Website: bh-photo
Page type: payment
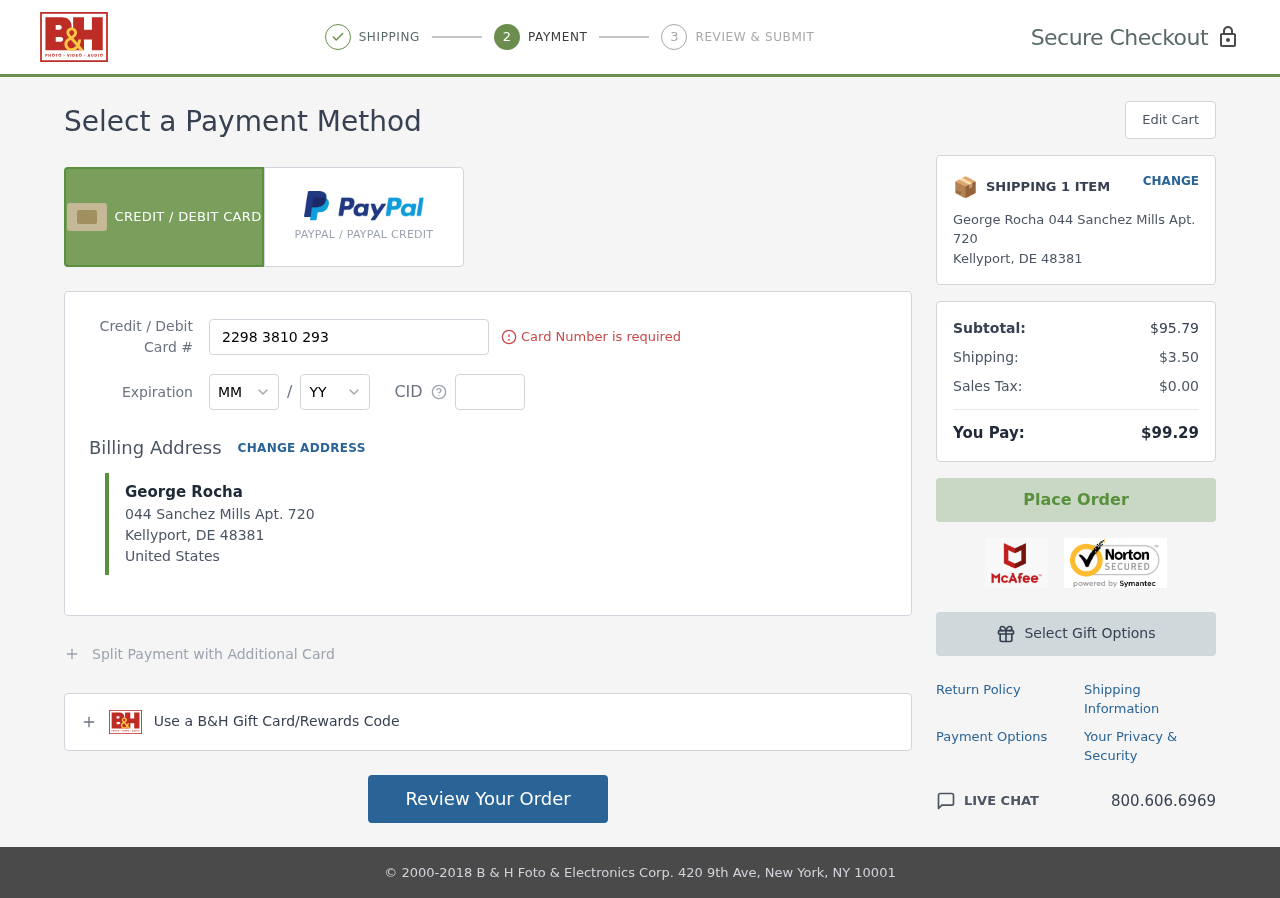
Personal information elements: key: PII_CARD_CVV
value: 943
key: PII_CARD_EXPIRY_MONTH
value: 12
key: PII_CARD_EXPIRY_YEAR
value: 26
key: PII_CARD_NUMBER
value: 2298 3810 2939 0672
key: PII_CITY
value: Kellyport
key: PII_COUNTRY
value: United States
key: PII_FULLNAME
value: George Rocha
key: PII_POSTCODE
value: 48381
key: PII_STATE_ABBR
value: DE
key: PII_STREET
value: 044 Sanchez Mills Apt. 720
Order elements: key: ORDER_NUM_ITEMS
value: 1
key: ORDER_SUBTOTAL
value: $95.79
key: ORDER_SHIPPING_COST
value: $3.50
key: ORDER_TAX
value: $0.00
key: ORDER_TOTAL
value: $99.29